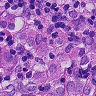
Metastatic tissue present: yes